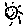
Label: sun